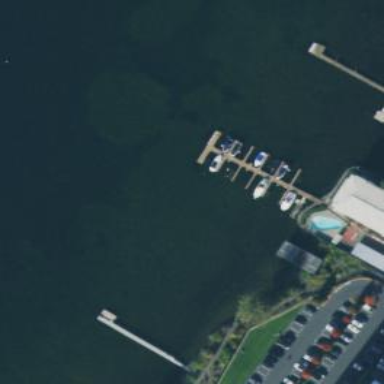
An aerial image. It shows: Man-made pier.